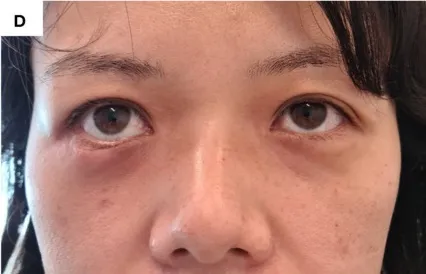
The transpalpebral approach allows a minimally invasive access to the retro-orbital space ensuring excellent esthetic and functional results (D).
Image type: medical_photograph (other_medical_photograph)